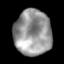
Tissue: lung
Cell type: Epithelial cells
Senescence score: 0.1634
Nuclear area (px): 1660
Mean DAPI intensity: 151.297